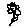
Label: flower